Field crop: maize
Growth stage: 2
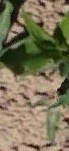
Species: maize